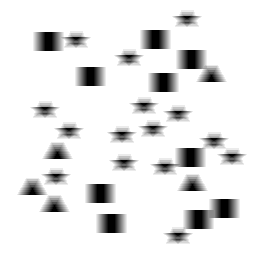
Squares: 10
Triangles: 5
Stars: 15
Total shapes: 30